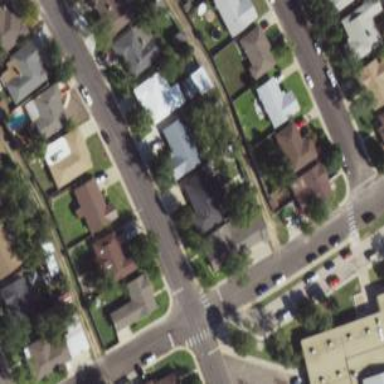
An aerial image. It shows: Alley classified as service road.